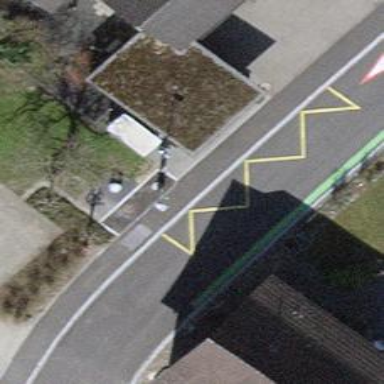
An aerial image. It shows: Public transport stop position.